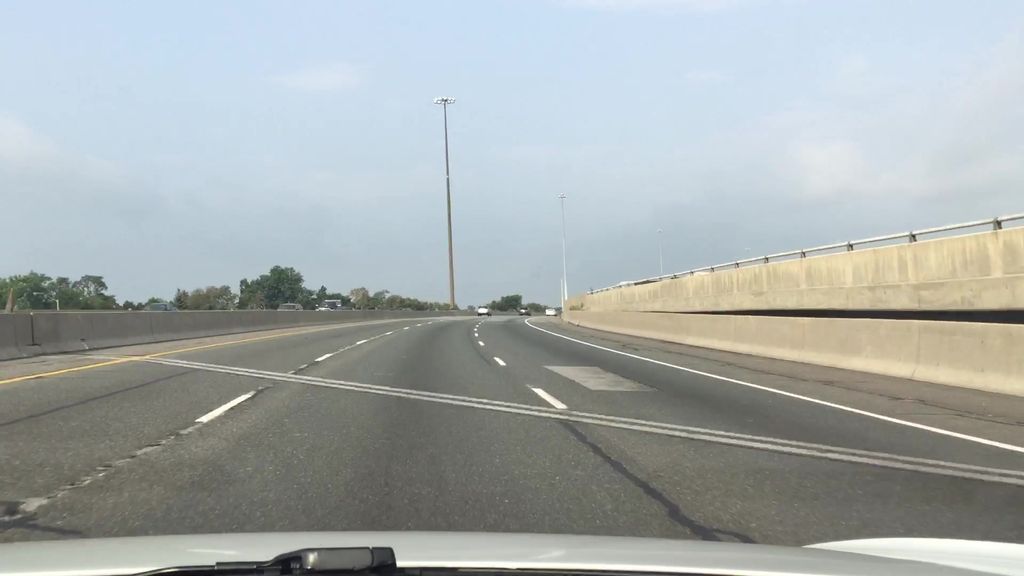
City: toronto